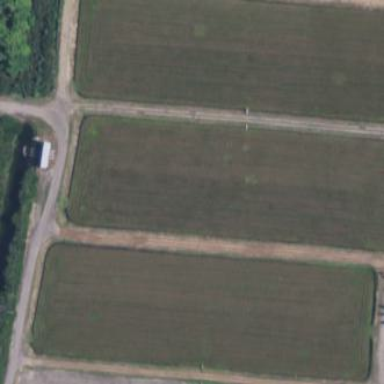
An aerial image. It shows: Farmland where cranberries are grown.